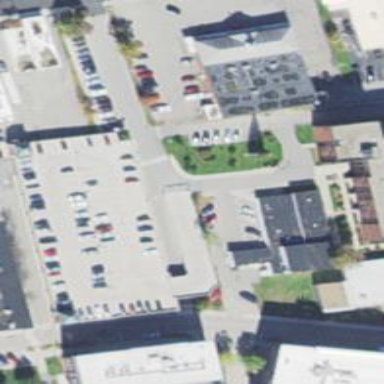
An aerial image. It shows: Public multi-storey parking building.